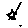
Label: star